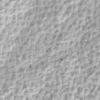
Label: not_dusty